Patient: sex F, age 58
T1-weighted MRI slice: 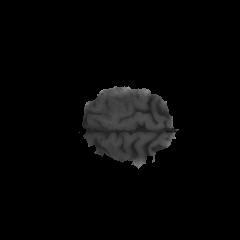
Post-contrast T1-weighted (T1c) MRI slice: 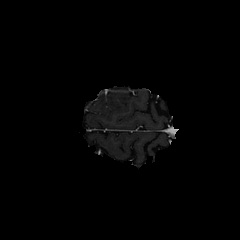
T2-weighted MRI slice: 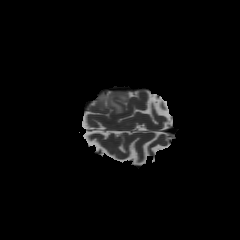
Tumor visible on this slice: yes
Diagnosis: Glioblastoma, IDH-wildtype
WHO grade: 4